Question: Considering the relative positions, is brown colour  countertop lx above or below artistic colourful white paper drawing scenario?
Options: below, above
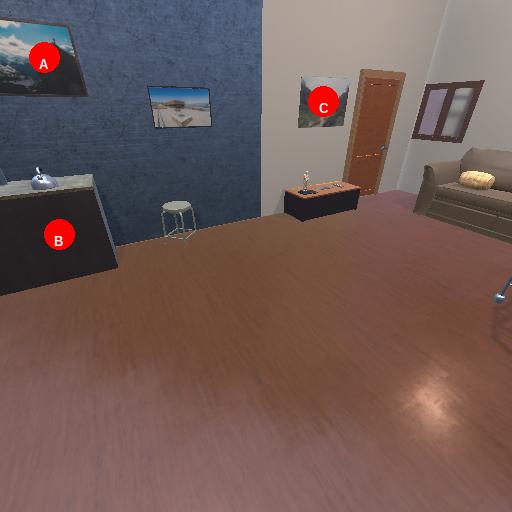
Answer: below